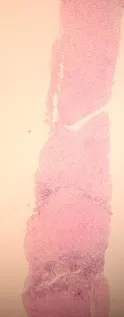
B. After drug withdrawal. Chronic hepatitis with mild activity and septal fibrosis.
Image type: pathology (h&e)